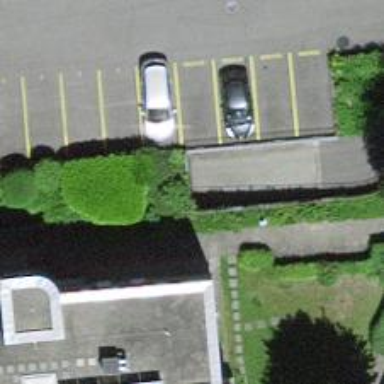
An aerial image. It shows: Group of garages.